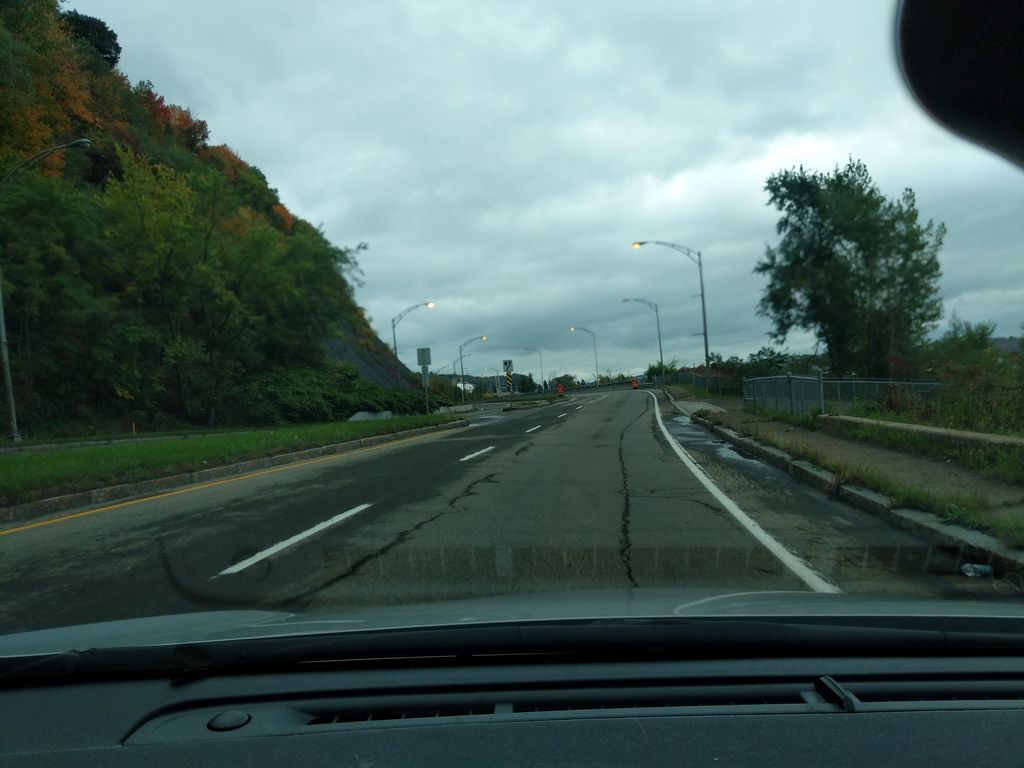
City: quebec_city